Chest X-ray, PA view. Patient: 23 years old, sex F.
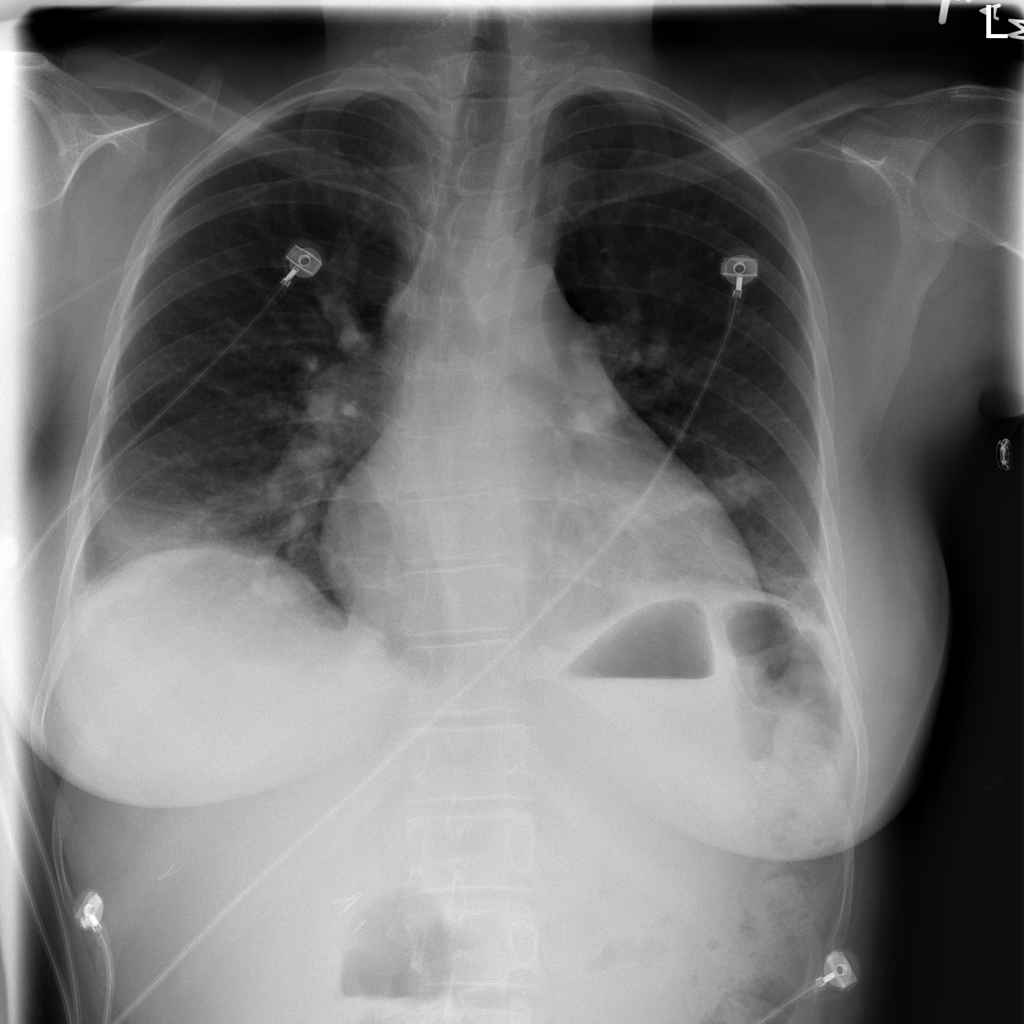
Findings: No Finding